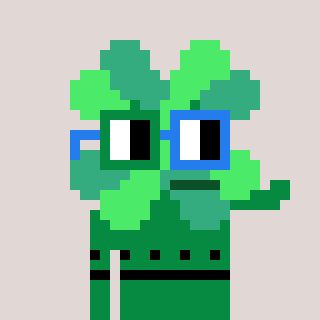
a pixel art character with square green and blue glasses, a clover-shaped head and a green-colored body on a warm background